Current action and preconditions to check: trajectory_clear

Your task: For each precondition in the list above, predict whether it will hold at this action.

Consider the current scene as observed from the mobile robot's camera, and analyze the predicted future states of all dynamic agents (e.g., people, animals, vehicles, or any moving entities) within the NEXT SECOND.

IMPORTANT: Only answer "very likely" if you are absolutely certain—based on strong, clear evidence—that a dynamic agent will violate the precondition in the predicted future state. Do NOT answer "very likely" for unlikely, ambiguous, or low-probability risks.

Ask yourself for each precondition: Is there a high probability, with clear and convincing evidence, that the predicted future states of any dynamic agent will interfere with the predicted future state of the currently executing action within the NEXT SECOND, causing that precondition to fail?

Assess the risk level based on these predictions. Use "likely" or "very likely" if motions create a clear risk of interference.

Use "neutral" or "improbable" if agents are nearby but their predicted paths are clearly diverging or non-conflicting.

Failure Risk Categories: "very improbable", "improbable", "neutral", "likely", "very likely"

Answer Format: Output ONLY the probability_of_failure value from these categories: "very improbable", "improbable", "neutral", "likely", "very likely"

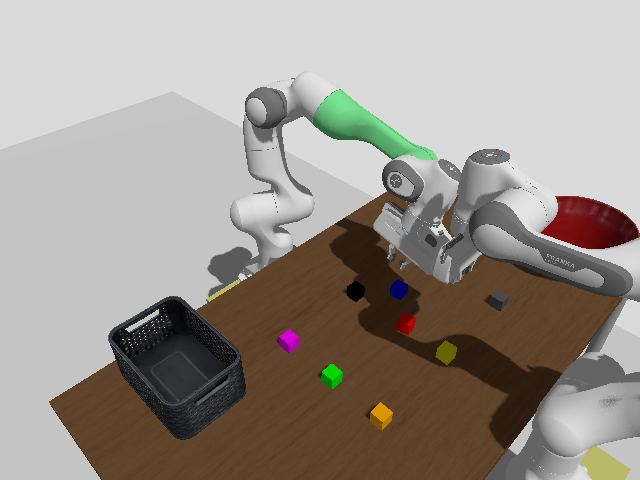

Answer: neutral